Question: I just wanna know if anybody knows a good reference to something similiar to :

But for Android.
or I need to implement by myself ?
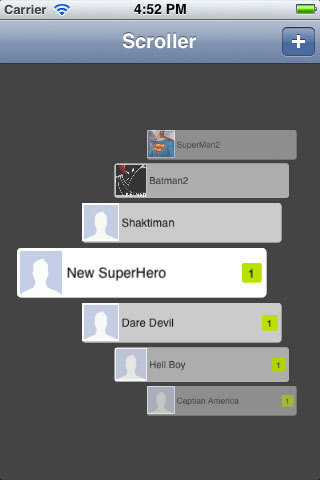
Answer: you may want to check <URL>, customize it and implement a custom view for the items